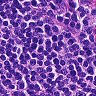
Metastatic tissue present: no